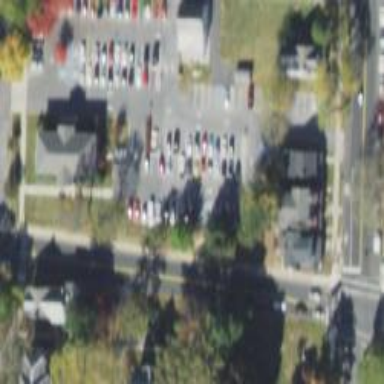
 and commuters. It is identified as Lot E with surface."